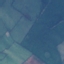
Land use / land cover: Pasture